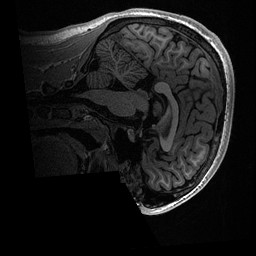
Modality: T1w
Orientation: sagittal
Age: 18
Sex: male
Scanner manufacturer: ge
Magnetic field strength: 3 T
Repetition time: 0.006952 s
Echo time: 0.00292 s